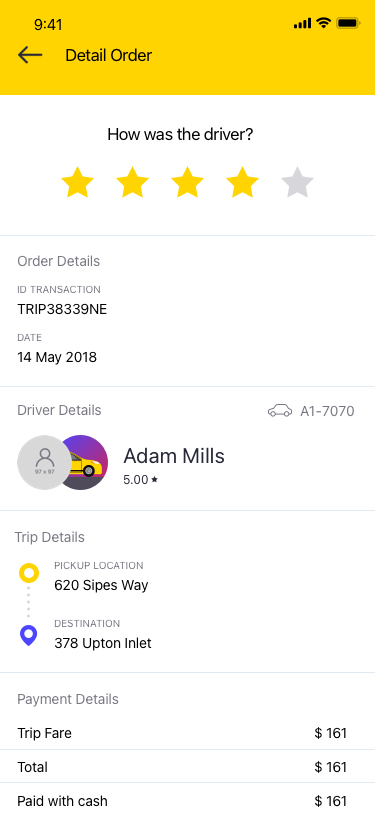
Text in this UI design:
Order Details
TRIP38339NE
ID TRANSACTION
14 May 2018
DATE
Adam Mills
5.00
A1-7070
Driver Details
Trip Details
620 Sipes Way
PICKUP LOCATION
378 Upton Inlet
DESTINATION
Trip Fare
$ 161
Total
$ 161
Paid with cash
$ 161
Payment Details
How was the driver?